Interaction volume radius: 10 \u00c5
Interaction volume height: 15 \u00c5
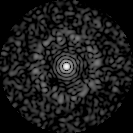
Disorder parameter: 0.8316